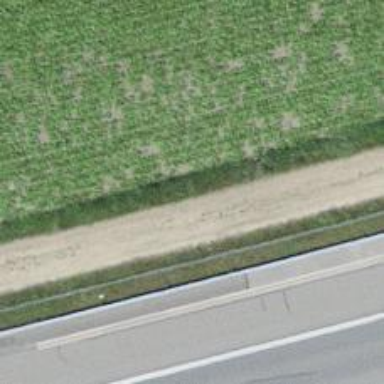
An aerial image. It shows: Gravel track with grade2 quality.